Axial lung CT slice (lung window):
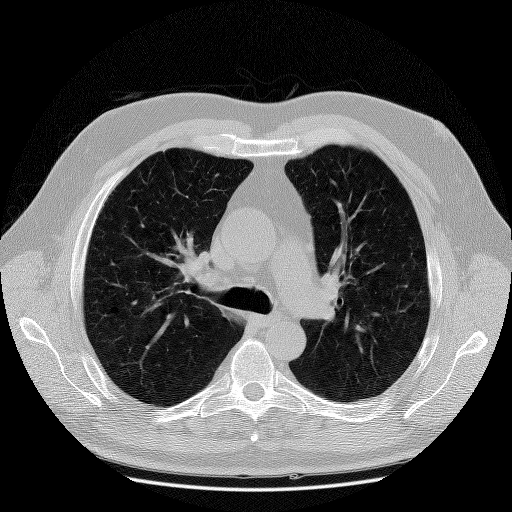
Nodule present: no